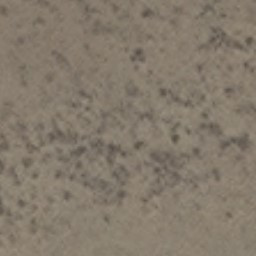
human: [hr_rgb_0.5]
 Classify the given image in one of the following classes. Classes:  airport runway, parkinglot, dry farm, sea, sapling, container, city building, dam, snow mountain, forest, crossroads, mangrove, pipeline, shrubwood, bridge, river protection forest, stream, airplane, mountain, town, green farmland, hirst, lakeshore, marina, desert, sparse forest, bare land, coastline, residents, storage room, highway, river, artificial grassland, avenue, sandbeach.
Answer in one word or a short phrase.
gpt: bare land